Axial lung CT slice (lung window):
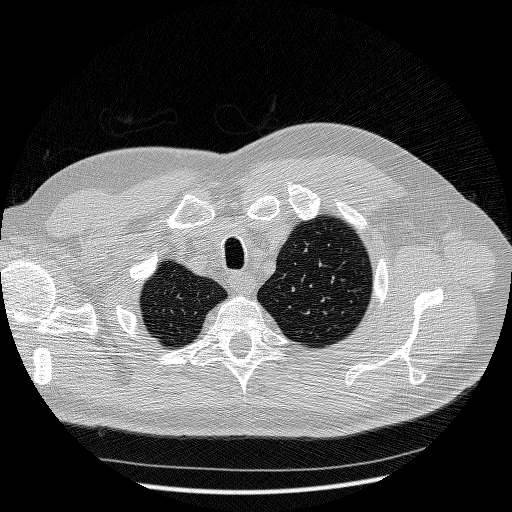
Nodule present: no